Question: I want to implement the buttons in my Mac app like the split button on Xcode's menubar. How to do that?
Thanks in advance!

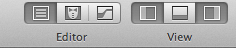
Answer: The class you're looking for is 'NSSegmentedControl'. Read up about it in the <URL>.